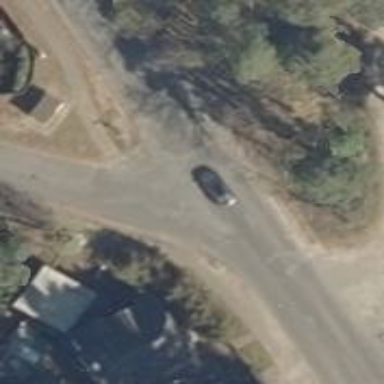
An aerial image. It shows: Asphalt road in residential area.